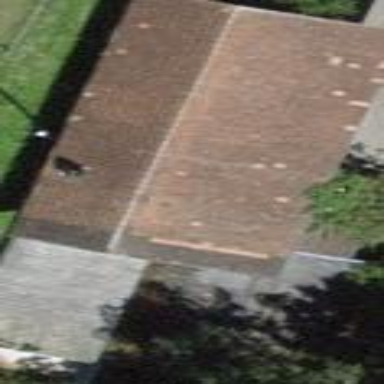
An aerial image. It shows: Rural barn.